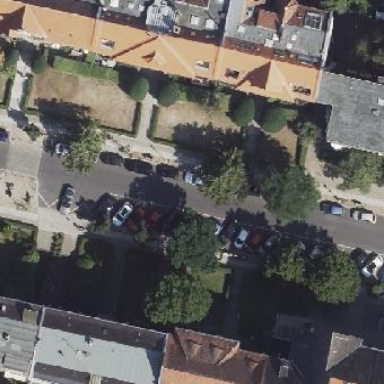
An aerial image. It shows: Street side parking spaces with parallel orientation.